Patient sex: M
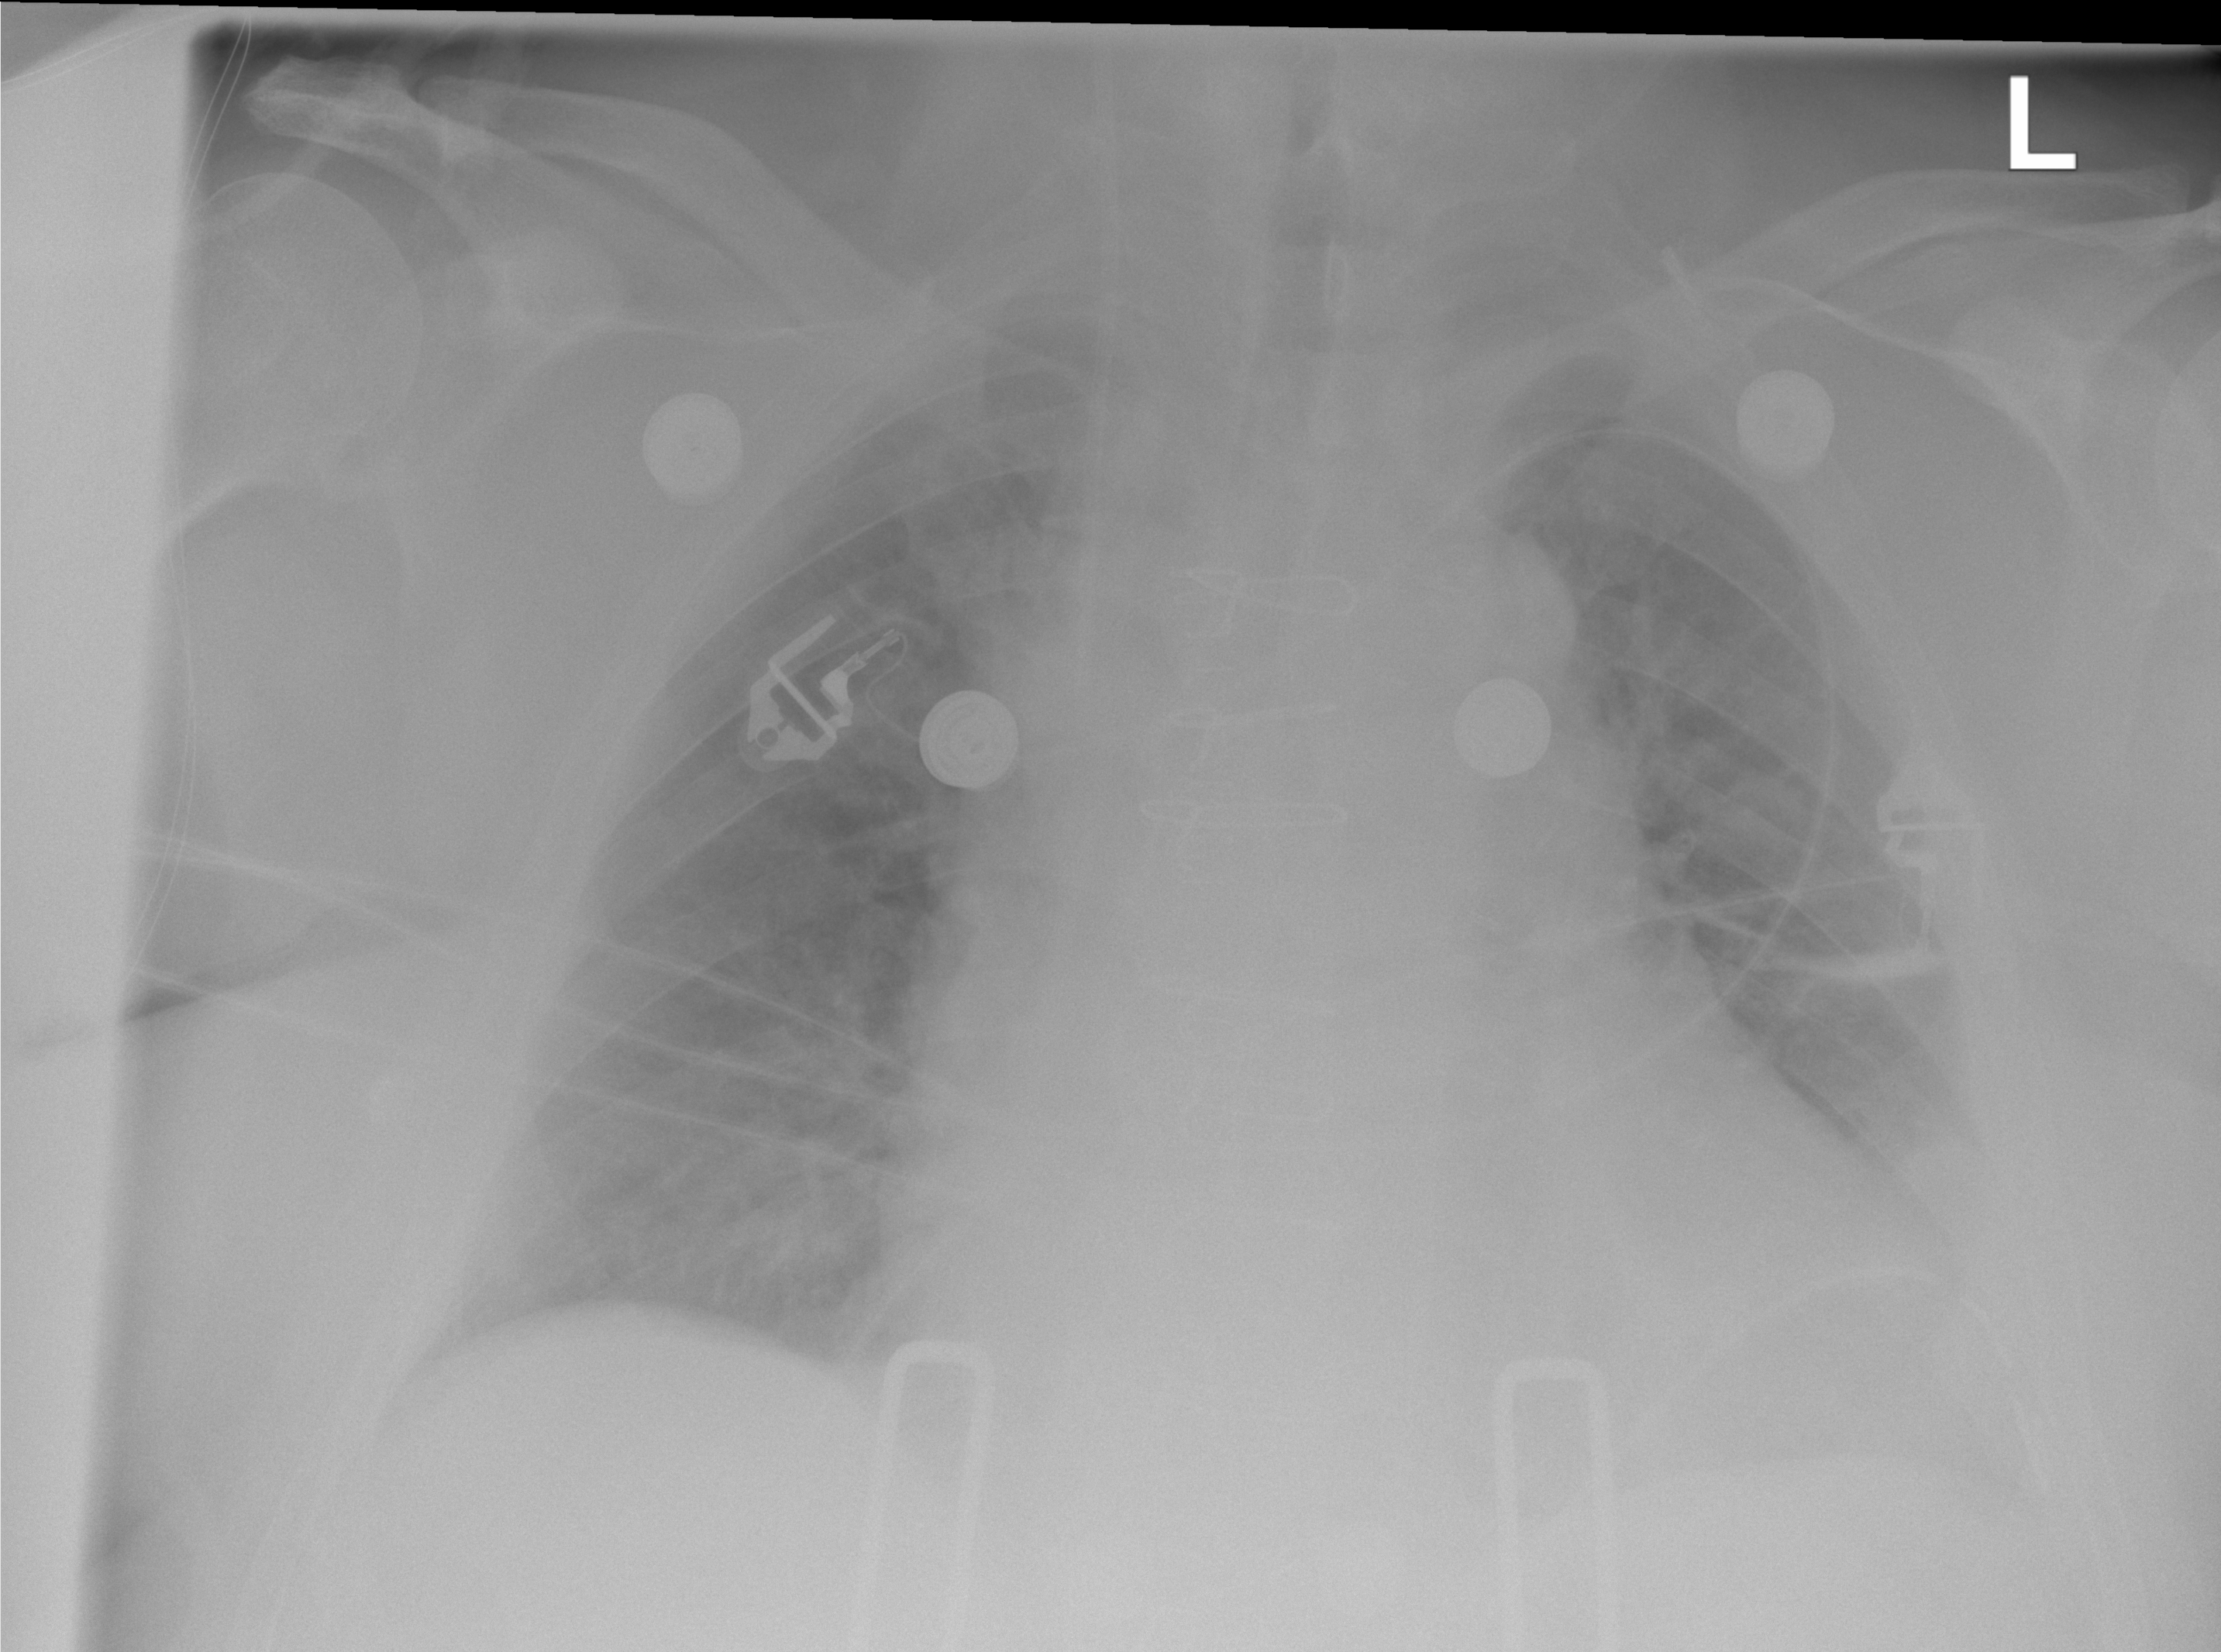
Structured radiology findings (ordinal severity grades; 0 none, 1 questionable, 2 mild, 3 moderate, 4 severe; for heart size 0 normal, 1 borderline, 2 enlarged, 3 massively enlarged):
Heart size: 2
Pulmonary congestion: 0
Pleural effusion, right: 0
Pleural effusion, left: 2
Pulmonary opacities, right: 0
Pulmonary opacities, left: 0
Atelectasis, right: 0
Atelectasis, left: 2